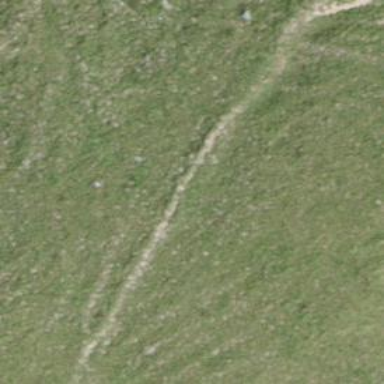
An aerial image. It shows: Path.